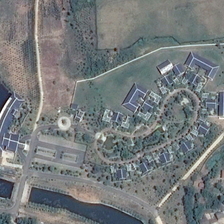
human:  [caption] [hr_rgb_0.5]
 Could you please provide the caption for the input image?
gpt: some buildings and green trees are in a resort near a river .

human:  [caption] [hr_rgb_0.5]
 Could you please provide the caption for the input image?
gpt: some buildings and green trees are in a resort near a river .

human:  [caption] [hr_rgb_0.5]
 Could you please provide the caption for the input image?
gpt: some buildings and green trees are in a resort near a river .

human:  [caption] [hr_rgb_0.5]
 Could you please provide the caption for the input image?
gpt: some buildings and green trees are in a resort near a river .

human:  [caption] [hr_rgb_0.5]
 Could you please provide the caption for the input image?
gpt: some buildings and green trees are in a resort near a river .